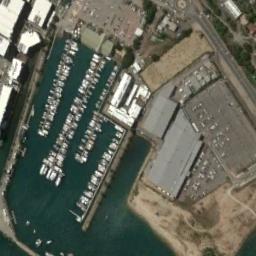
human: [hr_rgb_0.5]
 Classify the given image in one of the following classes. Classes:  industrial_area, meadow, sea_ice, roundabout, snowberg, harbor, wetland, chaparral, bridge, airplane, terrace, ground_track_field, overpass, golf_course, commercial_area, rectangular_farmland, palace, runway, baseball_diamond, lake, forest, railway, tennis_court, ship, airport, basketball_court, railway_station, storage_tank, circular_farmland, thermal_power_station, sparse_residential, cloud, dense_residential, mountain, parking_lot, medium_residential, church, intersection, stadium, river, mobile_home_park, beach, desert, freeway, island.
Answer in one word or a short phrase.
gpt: harbor